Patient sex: M
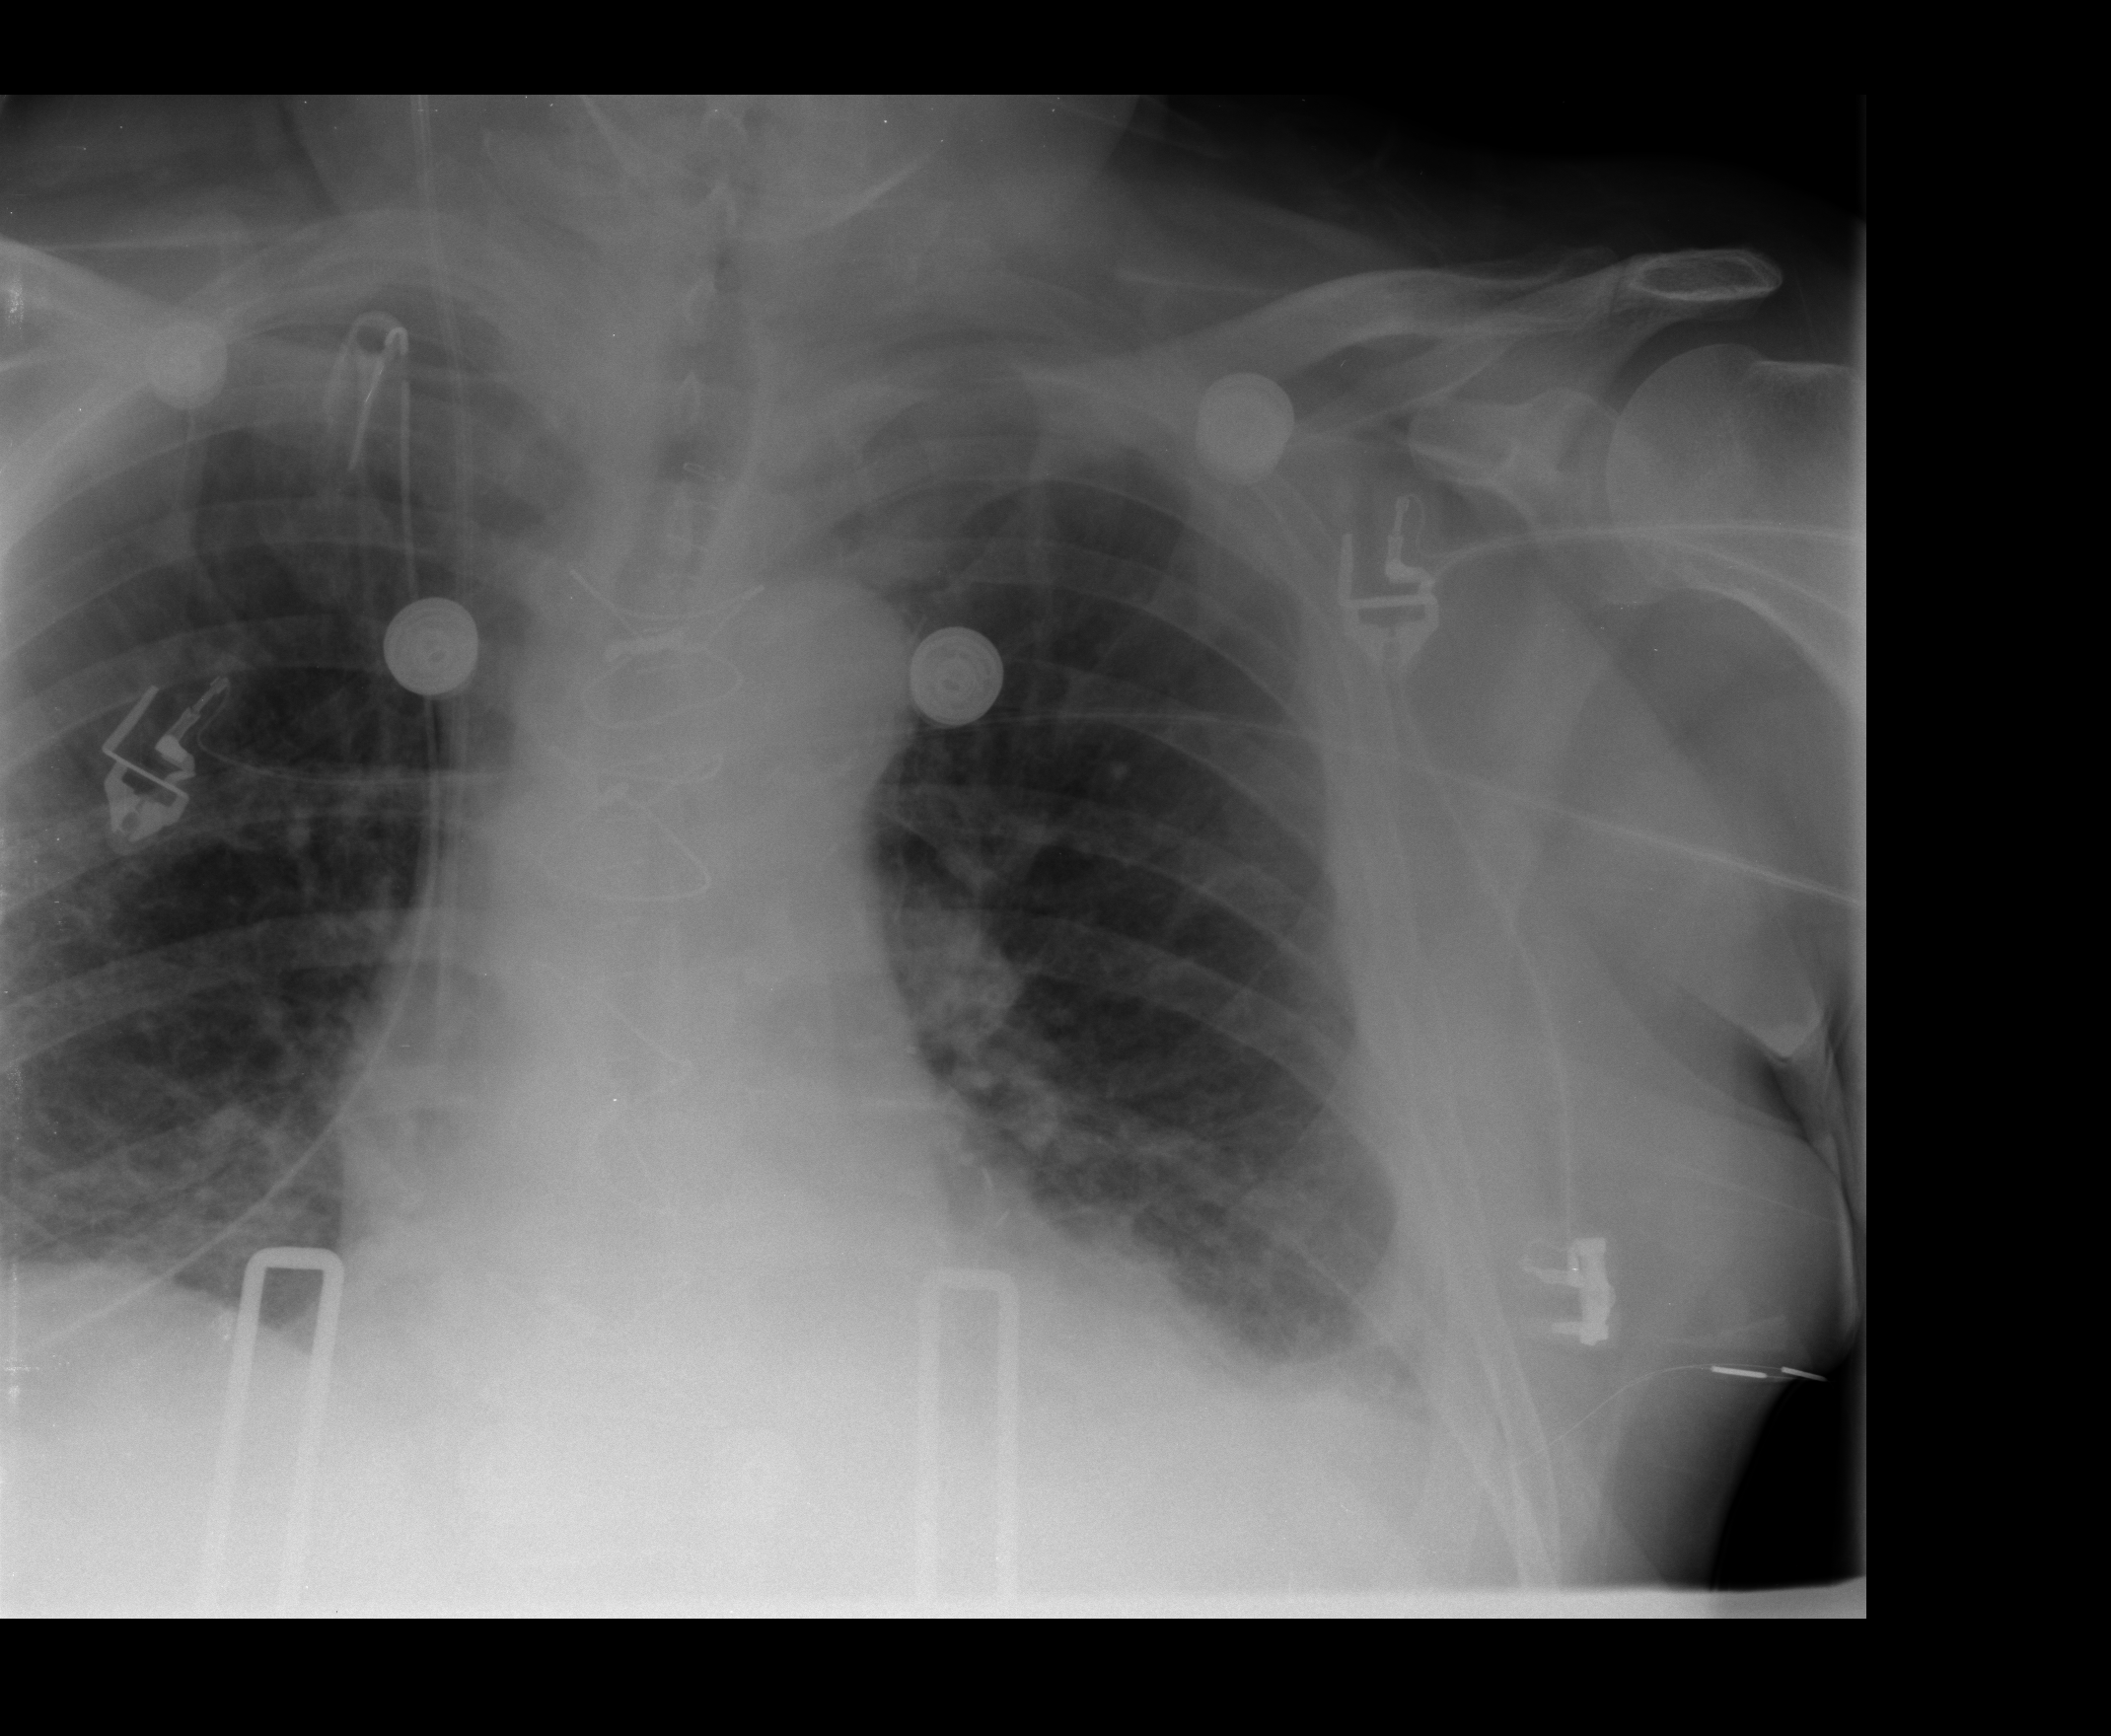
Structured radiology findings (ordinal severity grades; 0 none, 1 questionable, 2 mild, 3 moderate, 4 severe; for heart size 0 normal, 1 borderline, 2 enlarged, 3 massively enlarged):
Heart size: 2
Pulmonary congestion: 0
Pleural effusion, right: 1
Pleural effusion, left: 1
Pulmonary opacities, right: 2
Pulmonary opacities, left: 0
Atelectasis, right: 2
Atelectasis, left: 2